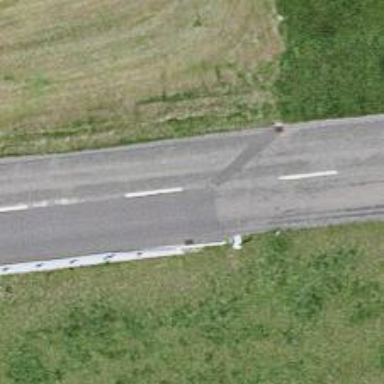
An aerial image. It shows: Secondary road with asphalt surface.